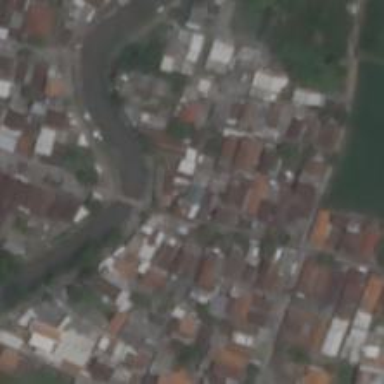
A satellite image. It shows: Residential road with bridge.